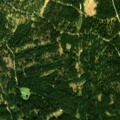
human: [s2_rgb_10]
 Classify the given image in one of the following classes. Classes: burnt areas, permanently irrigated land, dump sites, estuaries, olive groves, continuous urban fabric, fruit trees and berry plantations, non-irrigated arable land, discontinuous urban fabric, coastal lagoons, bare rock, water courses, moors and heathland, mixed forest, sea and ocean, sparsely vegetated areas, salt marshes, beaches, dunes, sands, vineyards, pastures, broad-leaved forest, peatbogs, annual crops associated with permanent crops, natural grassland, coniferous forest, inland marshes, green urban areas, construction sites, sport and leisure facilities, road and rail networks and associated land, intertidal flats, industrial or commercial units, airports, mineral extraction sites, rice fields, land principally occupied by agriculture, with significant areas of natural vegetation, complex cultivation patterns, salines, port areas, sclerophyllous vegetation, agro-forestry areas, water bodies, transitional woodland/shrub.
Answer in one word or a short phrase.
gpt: coniferous forest